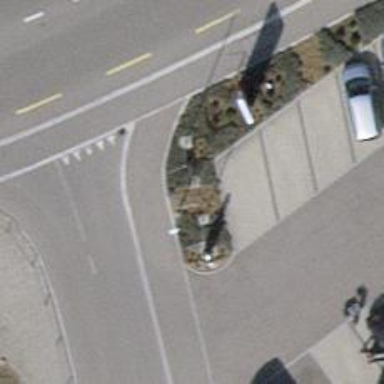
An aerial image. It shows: Flagpole structure.